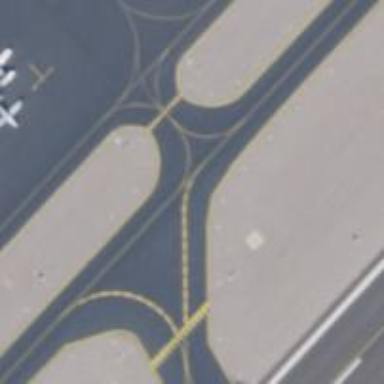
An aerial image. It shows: Asphalt taxiway at the airport.